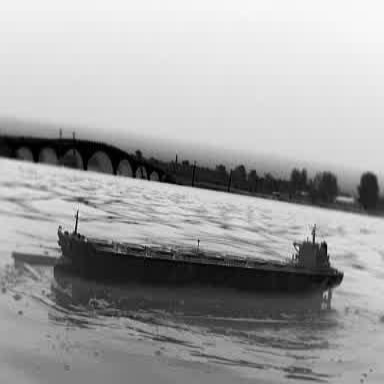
There is a liner in the infrared image.